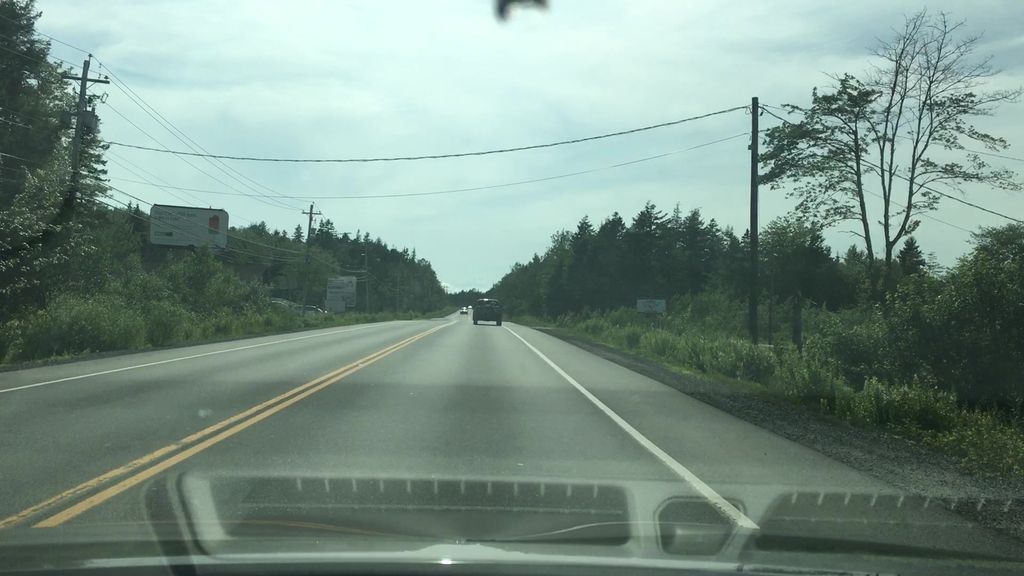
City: halifax